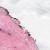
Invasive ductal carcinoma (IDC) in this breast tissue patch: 0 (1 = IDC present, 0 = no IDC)